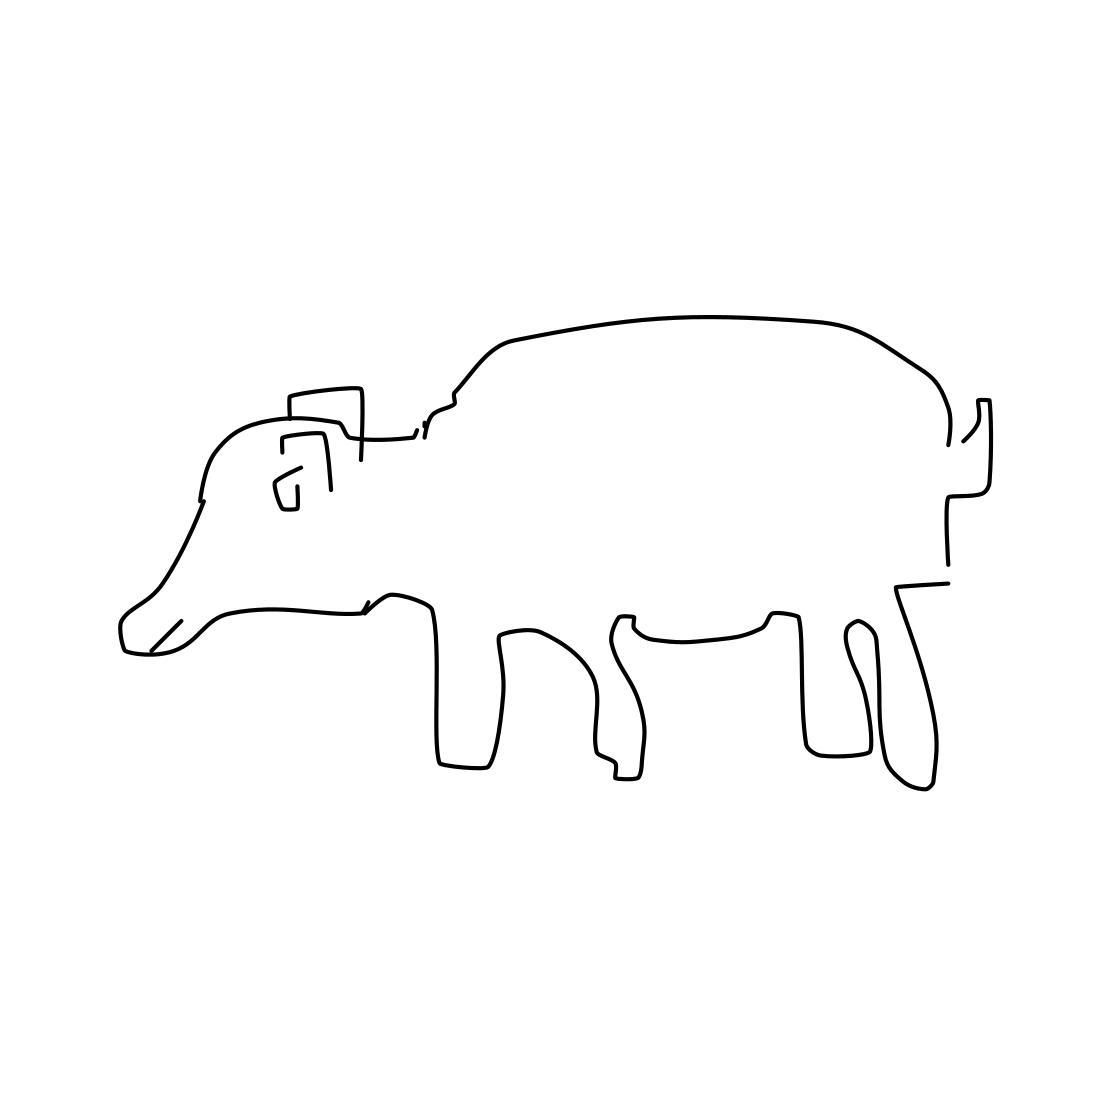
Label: bear (animal)